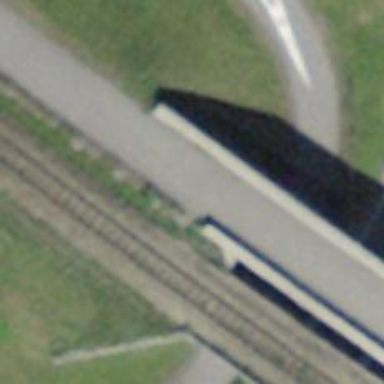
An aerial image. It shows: Grade1 cycleway bridge without sidewalk.